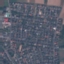
Land use / land cover: Residential